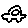
Label: car